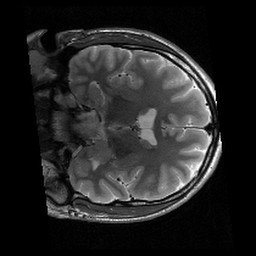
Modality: T2w
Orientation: coronal
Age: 24
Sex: male
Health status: healthy
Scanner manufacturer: siemens
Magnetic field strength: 3 T
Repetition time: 6 s
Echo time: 0.064 s